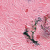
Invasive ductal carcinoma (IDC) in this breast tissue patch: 0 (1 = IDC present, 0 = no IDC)